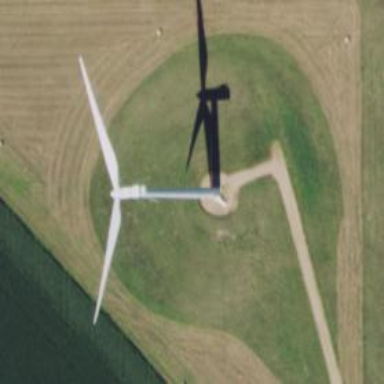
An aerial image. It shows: Wind generator in the form of horizontal axis wind turbine.